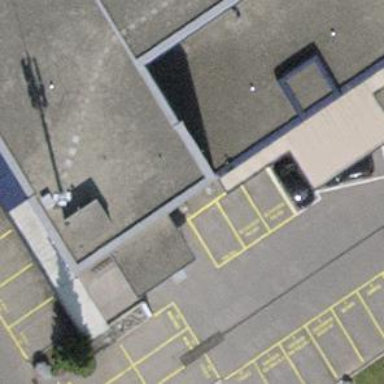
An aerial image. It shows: Police facility.